Interaction volume radius: 5 \u00c5
Interaction volume height: 25 \u00c5
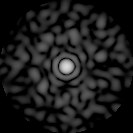
Disorder parameter: 0.7962